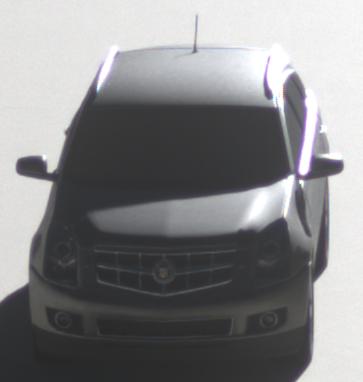
Make: Cadillac
Model: SRX 3.0 V6
Detailed model: SRX (II)
Model produced from: 2010/12
Model produced until: 2012/01
Doors: 5
Color: gray
Road condition: dry road
Daytime: morning or afternoon
Contrast: high contrast